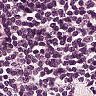
Metastatic tissue present: no